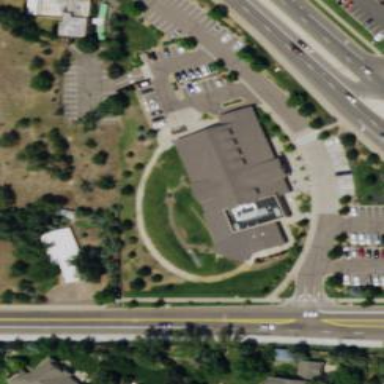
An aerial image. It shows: Public building.